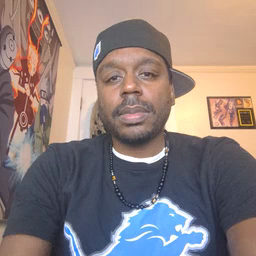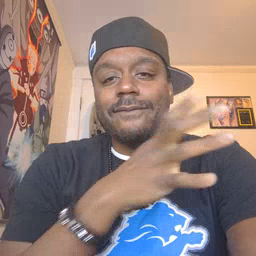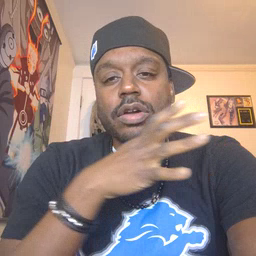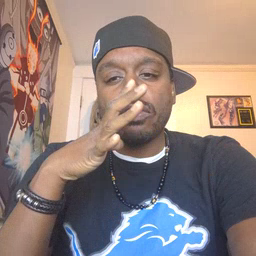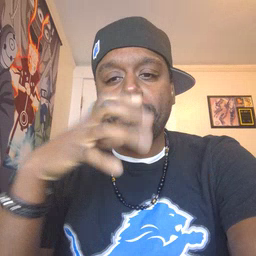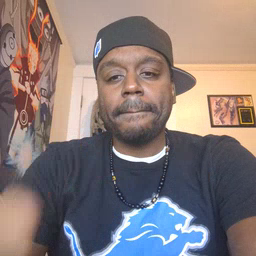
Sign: farm